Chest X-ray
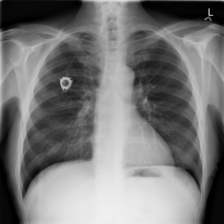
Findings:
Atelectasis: negative
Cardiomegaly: negative
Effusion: negative
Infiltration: negative
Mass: negative
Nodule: negative
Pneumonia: negative
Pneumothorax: negative
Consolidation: negative
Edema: negative
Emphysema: negative
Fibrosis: negative
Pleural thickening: negative
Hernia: negative